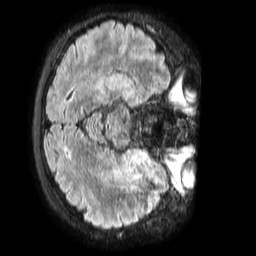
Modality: FLAIR
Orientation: axial
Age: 68
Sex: female
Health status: ill
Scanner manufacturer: philips
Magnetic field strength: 3 T
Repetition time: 4.8 s
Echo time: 0.34 s